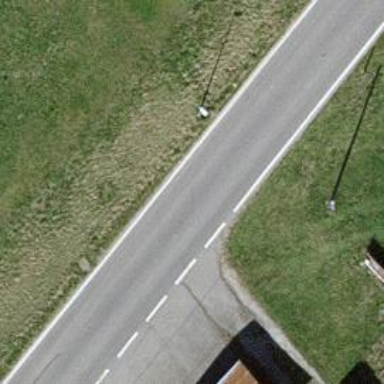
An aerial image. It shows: Tertiary road with asphalt surface.